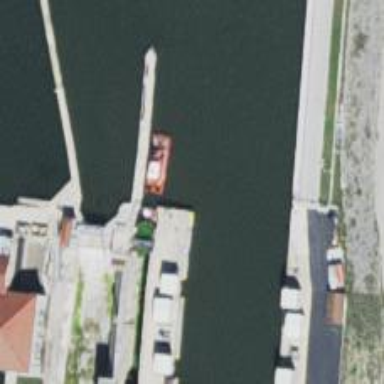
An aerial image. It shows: Lock gate on waterway.